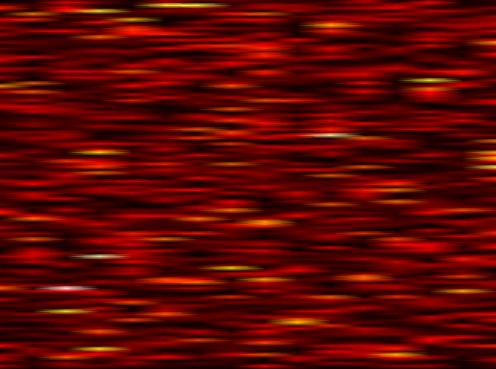
Label: UFMC